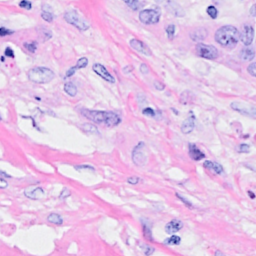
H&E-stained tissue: Breast